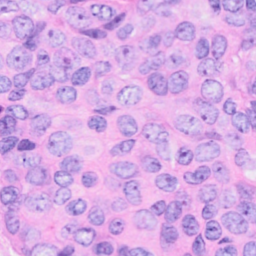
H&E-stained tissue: Breast